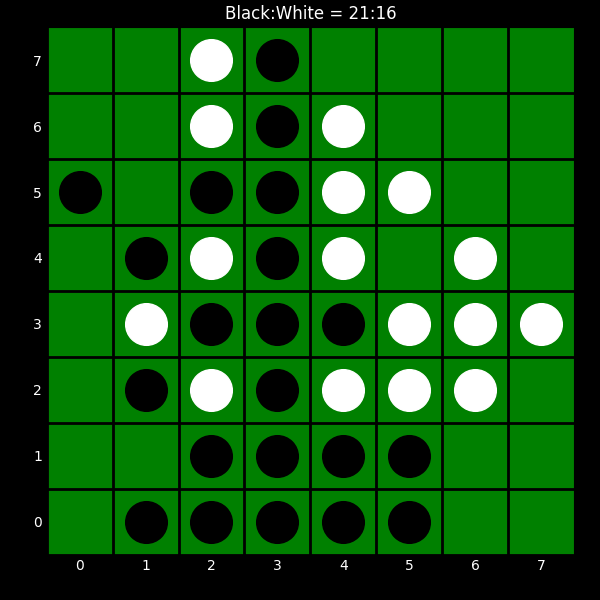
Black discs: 21
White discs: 16